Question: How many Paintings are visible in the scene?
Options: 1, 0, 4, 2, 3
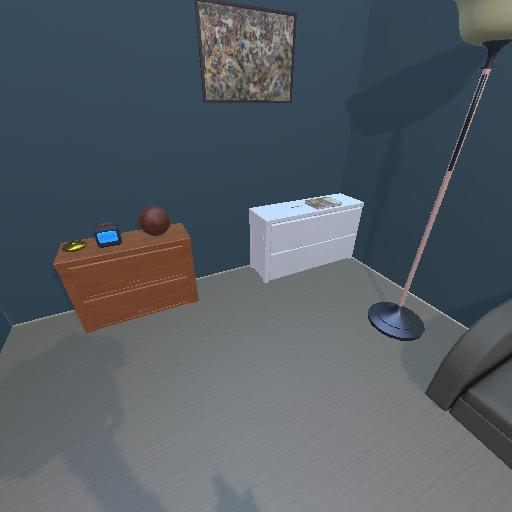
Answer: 1